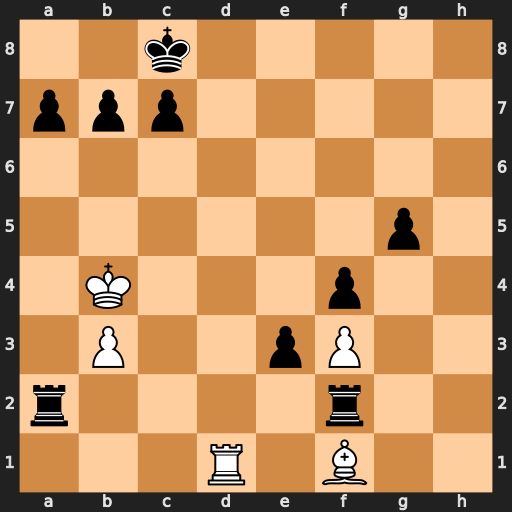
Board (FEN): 2k5/ppp5/8/6p1/1K3p2/1P2pP2/r4r2/3R1B2
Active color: w
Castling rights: -
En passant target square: -
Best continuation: Bh3+ g4 Bxg4+ Kb8 Rd8#